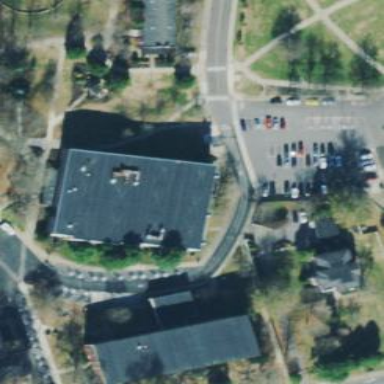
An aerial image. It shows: University building housing library.